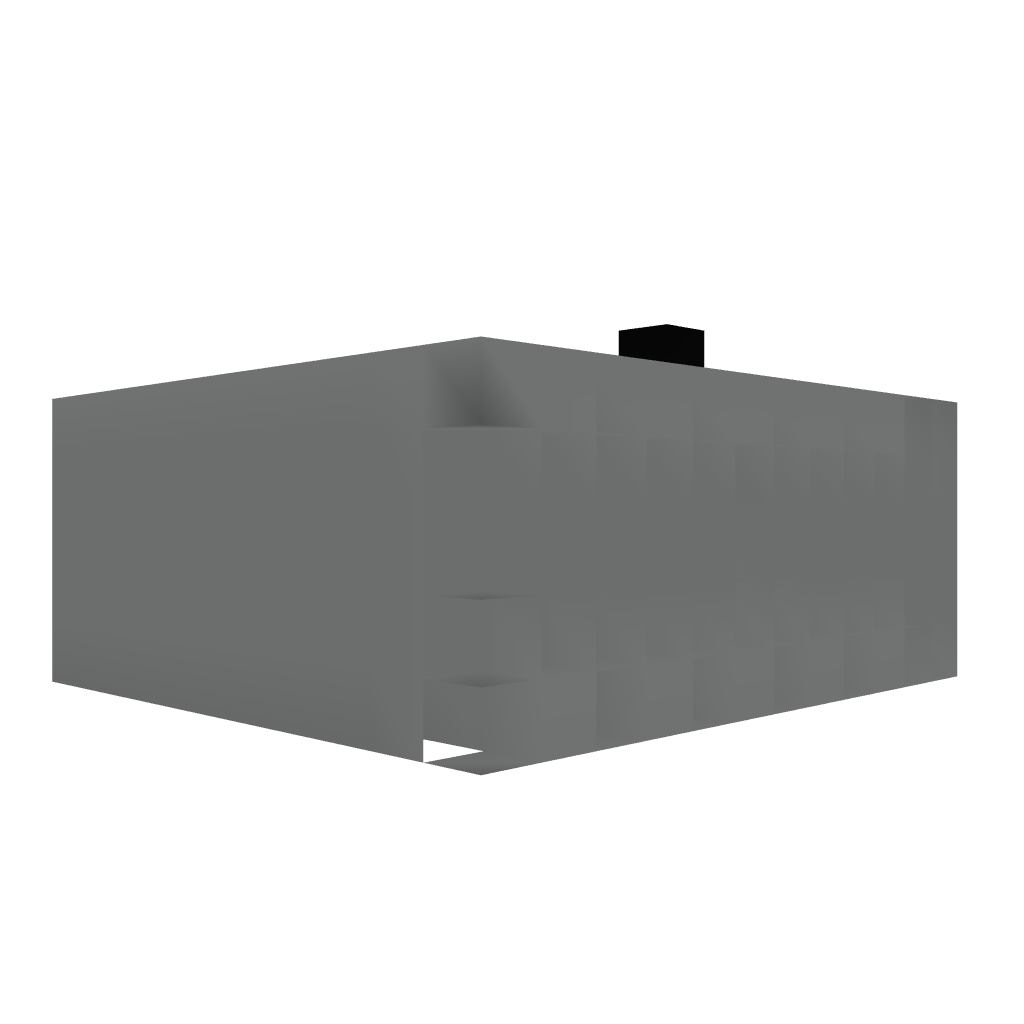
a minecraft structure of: Double 2 Ground Piston Door